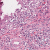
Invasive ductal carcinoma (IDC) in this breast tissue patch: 0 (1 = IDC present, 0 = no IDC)